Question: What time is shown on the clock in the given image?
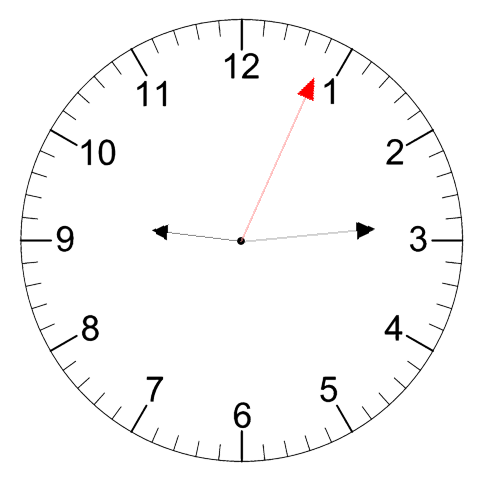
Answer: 09:14:04